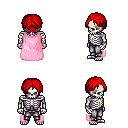
a pixel art fantasy rpg character, male body template, skeleton, pink cape, metal pants, red parted hairstyle, four views (front, back, left, right), 2x2 character sprite sheet, small pixel art, hard edges, no anti-aliasing